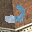
Label: 2